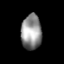
Tissue: lung
Cell type: T cells
Senescence score: 0.1944
Nuclear area (px): 702
Mean DAPI intensity: 144.822